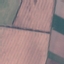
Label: AnnualCrop